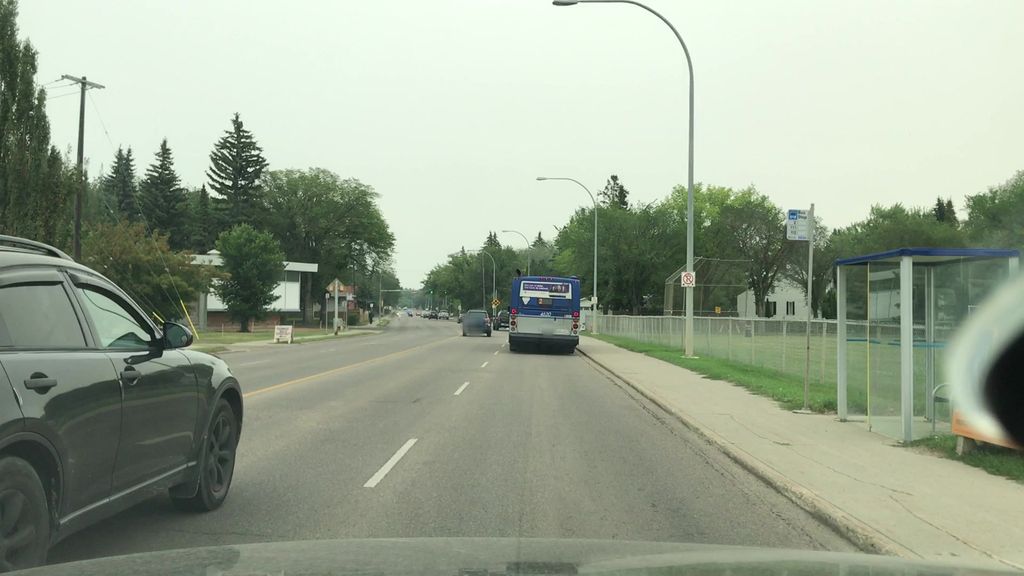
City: edmonton